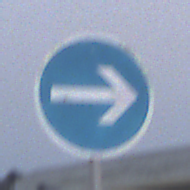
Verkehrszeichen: VorgeschriebeneFahrtrichtungHierRechts
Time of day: SunriseSunset
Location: Outdoor (Beach)
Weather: Overcast
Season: NotSpecified
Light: Natural